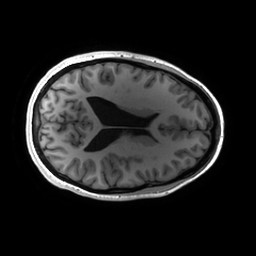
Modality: T1w
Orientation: axial
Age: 25
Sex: female
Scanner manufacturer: ge
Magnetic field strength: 3 T
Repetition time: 0.00724 s
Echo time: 0.0027 s